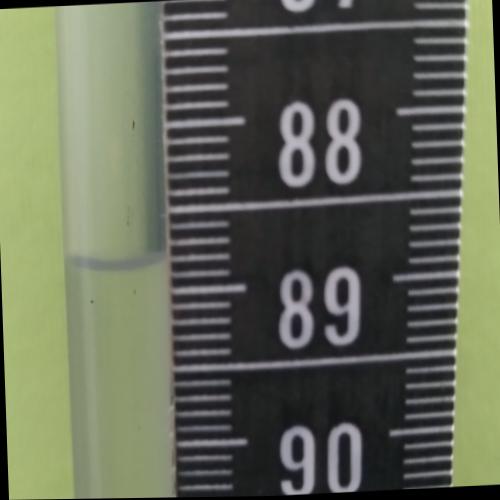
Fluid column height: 88.8 cm